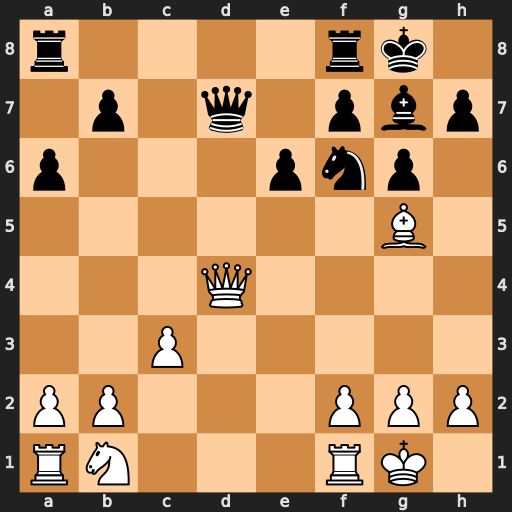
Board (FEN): r4rk1/1p1q1pbp/p3pnp1/6B1/3Q4/2P5/PP3PPP/RN3RK1
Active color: w
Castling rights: -
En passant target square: -
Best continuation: Bxf6 Qxd4 Bxd4 Bxd4 cxd4